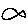
Label: fish